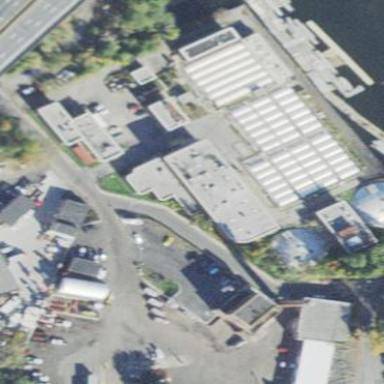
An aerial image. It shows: Part of building.